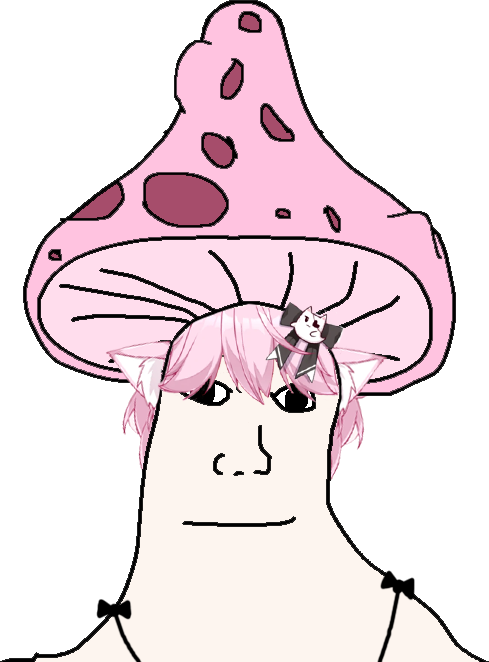
Label: 5_Shroomjak